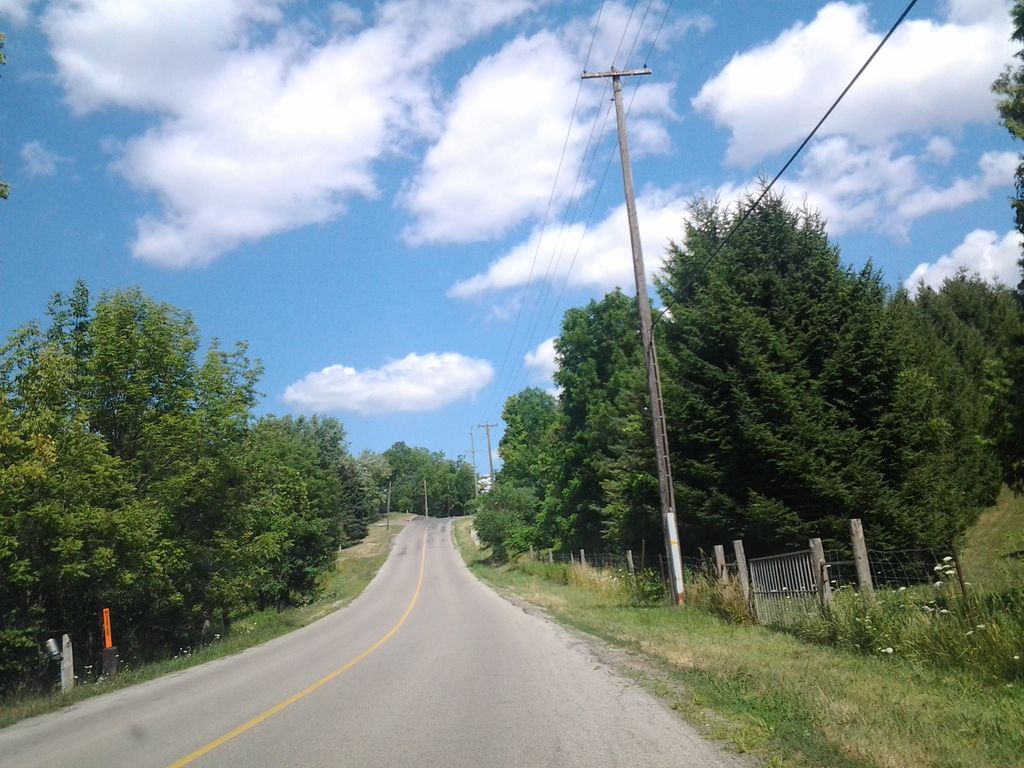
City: hamilton